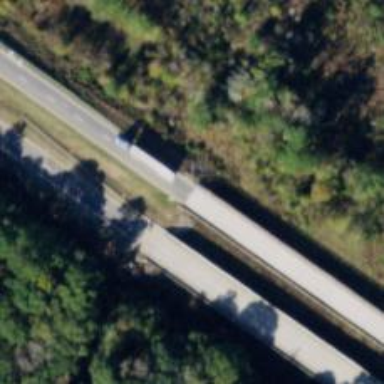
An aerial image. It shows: Dual carriageway expressway bridge with asphalt surface.